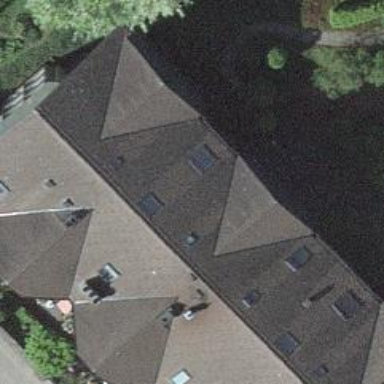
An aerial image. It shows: Image showing building with apartments.